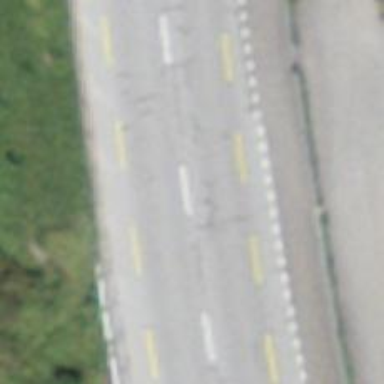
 equipped with cycle lane on both sides."